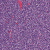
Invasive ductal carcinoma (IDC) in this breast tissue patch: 1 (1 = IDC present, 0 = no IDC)